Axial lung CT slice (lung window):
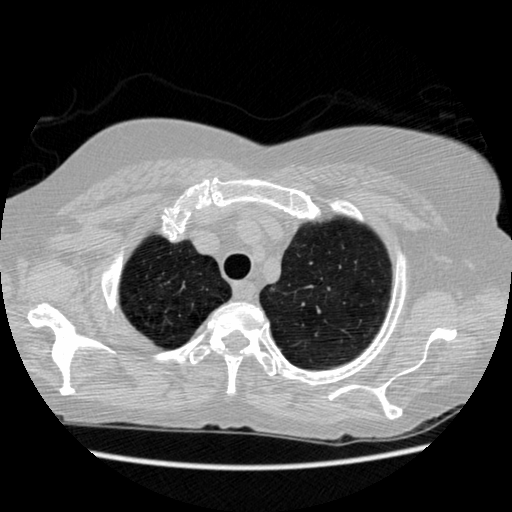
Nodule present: no